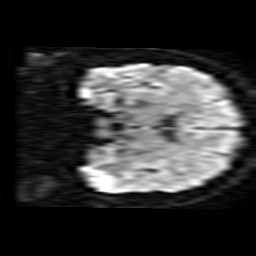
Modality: TRACE
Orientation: coronal
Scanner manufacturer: ge
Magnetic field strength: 1.5 T
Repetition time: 8 s
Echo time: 0.0972 s